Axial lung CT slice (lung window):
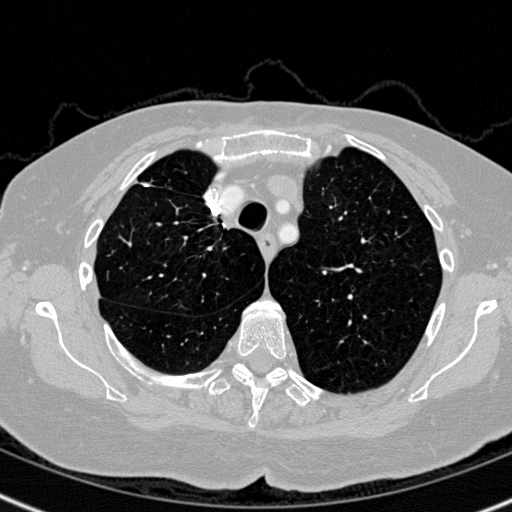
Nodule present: no